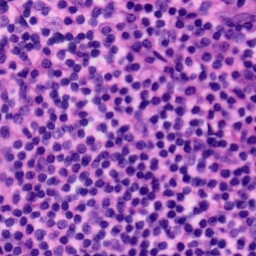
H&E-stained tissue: Tonsil